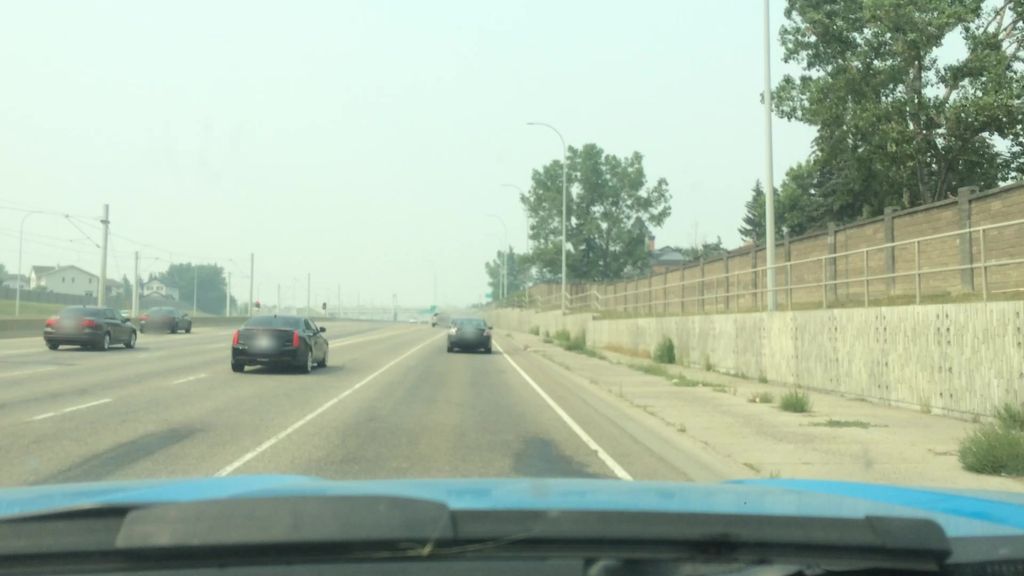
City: calgary